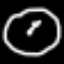
Label: clock